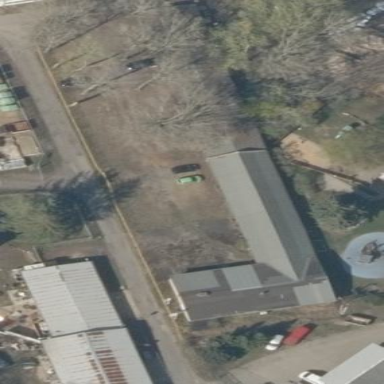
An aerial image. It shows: Shed building.